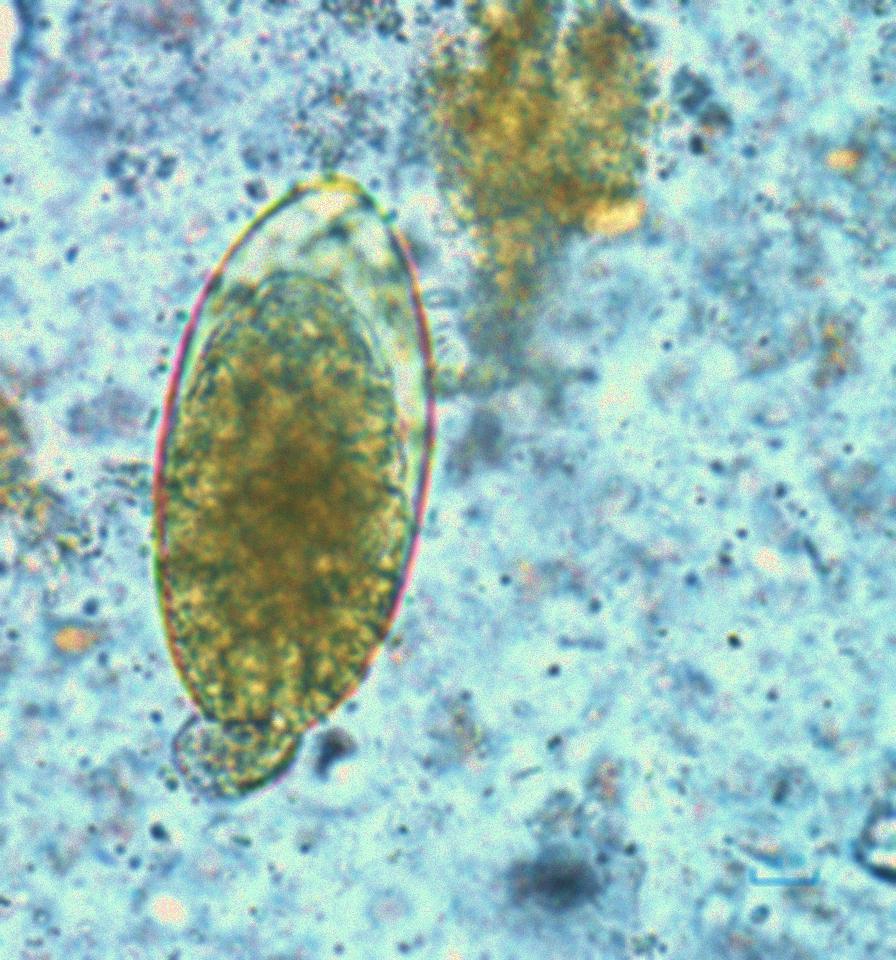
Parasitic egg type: Fasciolopsis buski